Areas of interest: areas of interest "Bank"
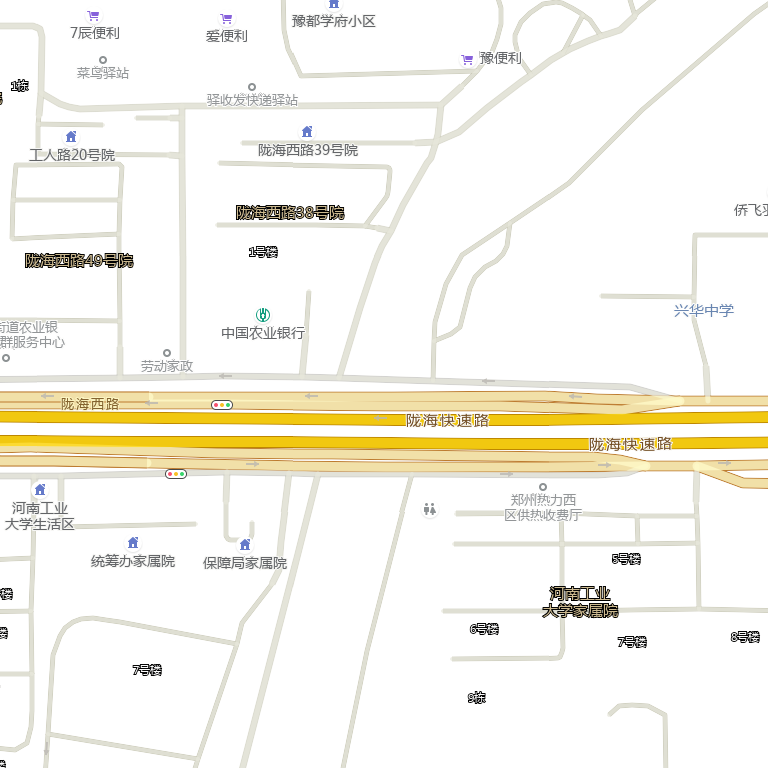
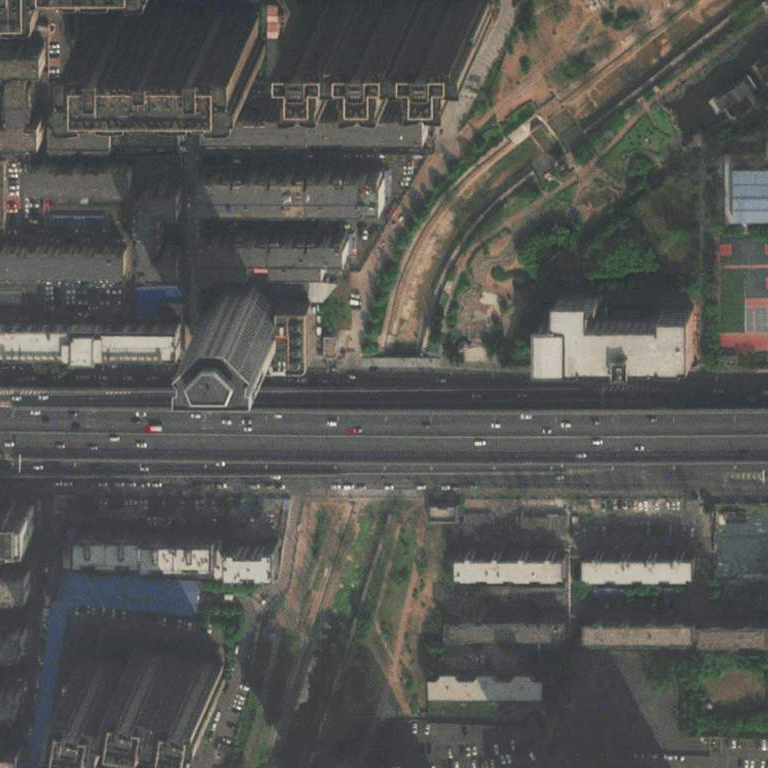